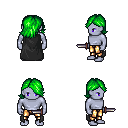
a pixel art fantasy rpg character, male body template, dark elf, purple skin, black cape, gold greaves, green swoop hairstyle, dagger, four views (front, back, left, right), 2x2 character sprite sheet, small pixel art, hard edges, no anti-aliasing